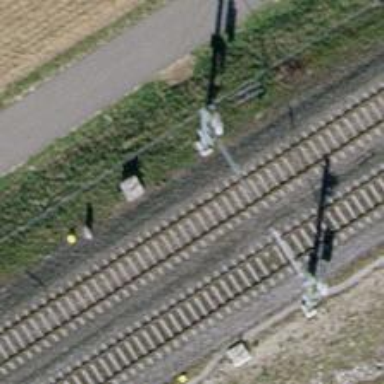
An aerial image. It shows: Catenary mast for power lines.